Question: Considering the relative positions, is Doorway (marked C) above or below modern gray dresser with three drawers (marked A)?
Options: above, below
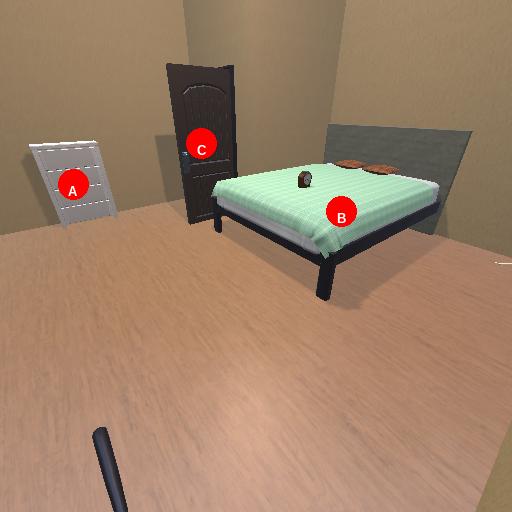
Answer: above